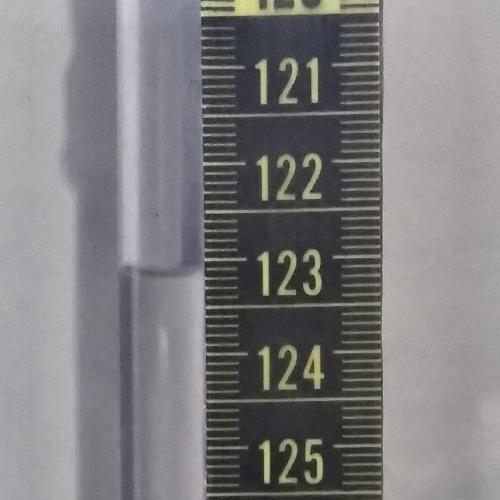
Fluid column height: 123.1 cm